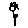
Label: flower